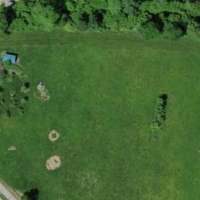
EUNIS habitat code: 52
Species observed at this site:
Chroicocephalus ridibundus
Ardea alba
Corvus corone